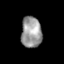
Tissue: skin
Cell type: Epithelial cells
Senescence score: 0.2616
Nuclear area (px): 624
Mean DAPI intensity: 152.926